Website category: sports
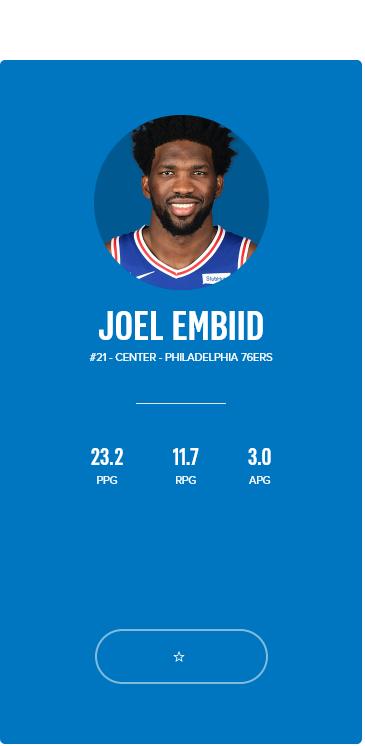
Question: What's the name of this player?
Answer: JOEL EMBIID

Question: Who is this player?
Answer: JOEL EMBIID

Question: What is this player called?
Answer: JOEL EMBIID

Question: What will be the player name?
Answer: JOEL EMBIID

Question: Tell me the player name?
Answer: JOEL EMBIID

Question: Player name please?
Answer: JOEL EMBIID

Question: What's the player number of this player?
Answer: #21

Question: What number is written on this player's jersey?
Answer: #21

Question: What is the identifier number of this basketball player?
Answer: #21

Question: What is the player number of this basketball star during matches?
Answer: #21

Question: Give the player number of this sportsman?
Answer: #21

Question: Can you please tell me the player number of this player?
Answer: #21

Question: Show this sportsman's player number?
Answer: #21

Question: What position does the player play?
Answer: CENTER

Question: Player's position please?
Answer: CENTER

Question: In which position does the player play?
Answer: CENTER

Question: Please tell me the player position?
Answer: CENTER

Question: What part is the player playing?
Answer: CENTER

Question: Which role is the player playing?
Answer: CENTER

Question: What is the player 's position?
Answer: CENTER

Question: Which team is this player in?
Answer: PHILADELPHIA 76ERS

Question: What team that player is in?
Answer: PHILADELPHIA 76ERS

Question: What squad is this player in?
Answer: PHILADELPHIA 76ERS

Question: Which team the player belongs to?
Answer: PHILADELPHIA 76ERS

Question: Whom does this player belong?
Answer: PHILADELPHIA 76ERS

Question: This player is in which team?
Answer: PHILADELPHIA 76ERS

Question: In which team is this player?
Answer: PHILADELPHIA 76ERS

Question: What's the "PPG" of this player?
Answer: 23.2

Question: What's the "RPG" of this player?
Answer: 11.7

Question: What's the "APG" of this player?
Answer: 3.0

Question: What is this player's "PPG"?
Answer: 23.2

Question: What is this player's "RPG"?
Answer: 11.7

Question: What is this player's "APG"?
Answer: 3.0

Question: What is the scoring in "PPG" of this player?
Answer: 23.2

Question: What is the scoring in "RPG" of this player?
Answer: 11.7

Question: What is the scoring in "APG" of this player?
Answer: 3.0

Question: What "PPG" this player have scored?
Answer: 23.2

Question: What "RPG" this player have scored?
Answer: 11.7

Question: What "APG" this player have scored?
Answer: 3.0

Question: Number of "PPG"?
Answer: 23.2

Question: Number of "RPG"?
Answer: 11.7

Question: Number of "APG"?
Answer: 3.0

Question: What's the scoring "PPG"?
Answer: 23.2

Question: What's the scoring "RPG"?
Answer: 11.7

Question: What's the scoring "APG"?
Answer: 3.0